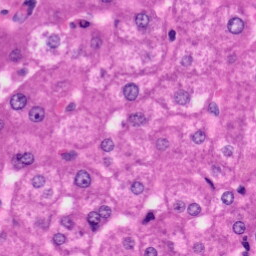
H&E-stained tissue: Liver